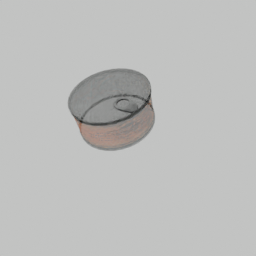
Label: tools